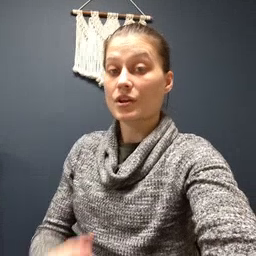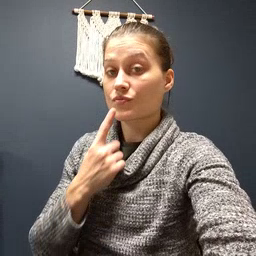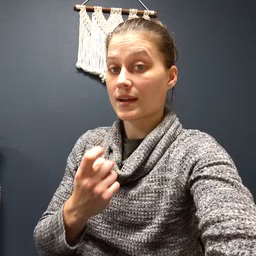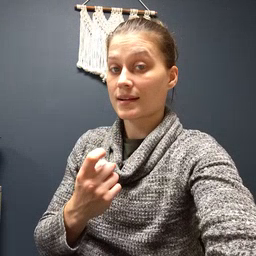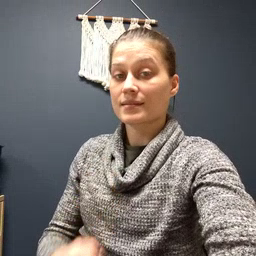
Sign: red